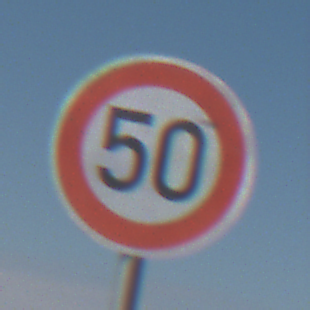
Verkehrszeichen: Geschwindigkeit50
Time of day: Midday
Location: Outdoor (Nature)
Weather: Clear
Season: NotSpecified
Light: Natural